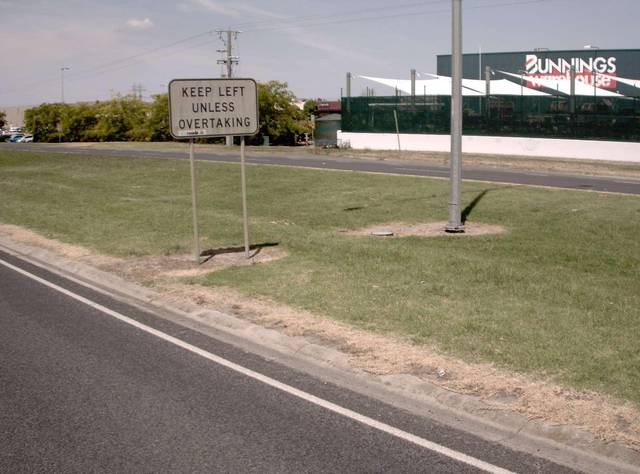
Region: Australia
Coordinates: -38.236, 146.427